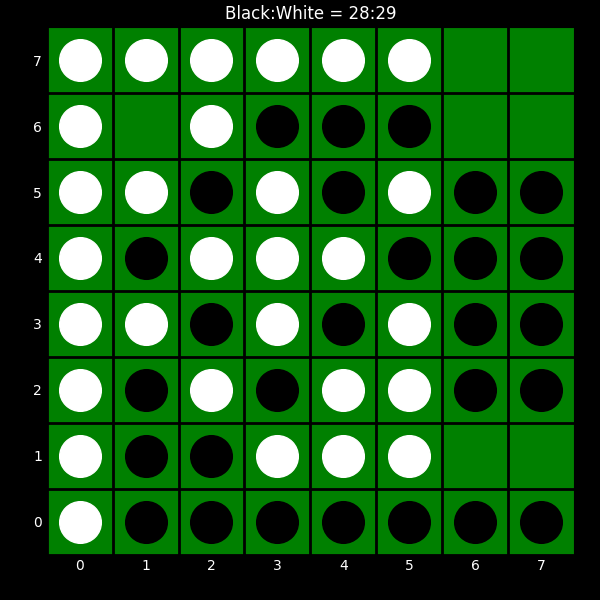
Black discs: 28
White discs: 29